Question: I have done small application for android, when I execute the application in high resolution emulator(such as HVGA) it looks fine, I tried the same thing in my android mobile, in which I saw the pixels of the widgets are breaking at the edges, then I created one emulator using QVGA same thing happens in my emulator too, it looks like

I can't find a solution for this, any help, I'm using Android 2.2 API 8, and mobile version is 2.2.1
Thanks.
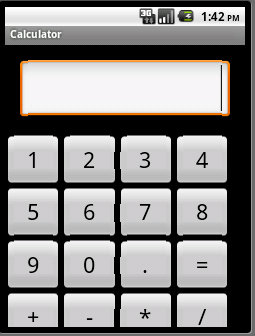
Answer: - 'dip'- 'drawable-ldpi''drawable-mdpi''drawable-hdpi'- <URL>-